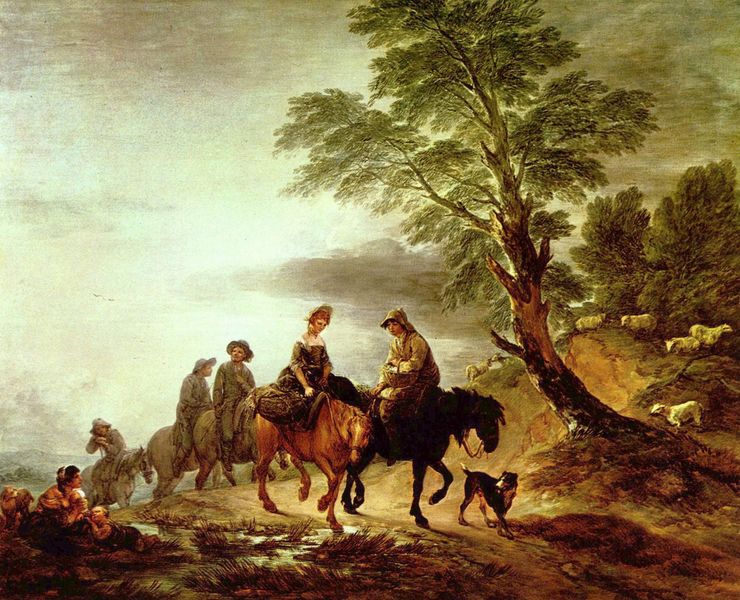
Titel: Ritt zum Markt
Künstler: Thomas Gainsborough
Institution: Sammlung nicht angegeben
Schlagwörter: baum, berg, blau, blätter, gemälde, gruppe, himmel, laub, mann, meer, schatten, wasser, weiß, wolken, bäume, frauen, gelb, grün, landschaft, menschen, ocker, sand, see, sitzen, ufer, braun, frau, grau, hell, hintergrund, hut, hüte, kleid, licht, männer, schwarz, dame, gras, hund, hunde, rot, schnee, tier, tiere, weg, wiese, wolke, gesellschaft, diener, bild, blicken, holland, baumstamm, dämmerung, ebene, gräser, halme, horizont, hügel, kühe, morgen, natur, stamm, weite, zweige, busch, büsche, gebüsch, gewässer, land, kind, mutter, personen, tal, wald, anhöhe, kinder, pferd, pferde, reiter, ausritt, blesse, rappe, reiten, reiterin, ritt, sattel, zügel, küste, pfütze, anstieg, berge, gebirge, hang, nebel, herde, landschaftsmalerei, ausflug, baby, idylle, rand, figuren, gefolge, draussen, korb, pfützen, lamm, schaf, diesig, zweig, idyll, jagd, schimmel, damensattel, damensitz, fuchs, ländlich, reise, müde, steigung, bettler, knorrig, jagdgesellschaft, van dyck, bettlerin, wegrand, müdigkeit, niederland, reisende, lämmer, schafe, hirte, hirten, hirtin, schäferin, aufstieg, schaffe, apfelschimmel, münner, hütehund, hunf, behütet, frau mann, auf der anhöhe, begegnung auf dem pferd, frau links im bild, hirtenfrau, nebelverhangener see im tal, pferde kommen hügel rauf, romantism, schafe im hintergrund, äcze, dae